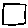
Label: square